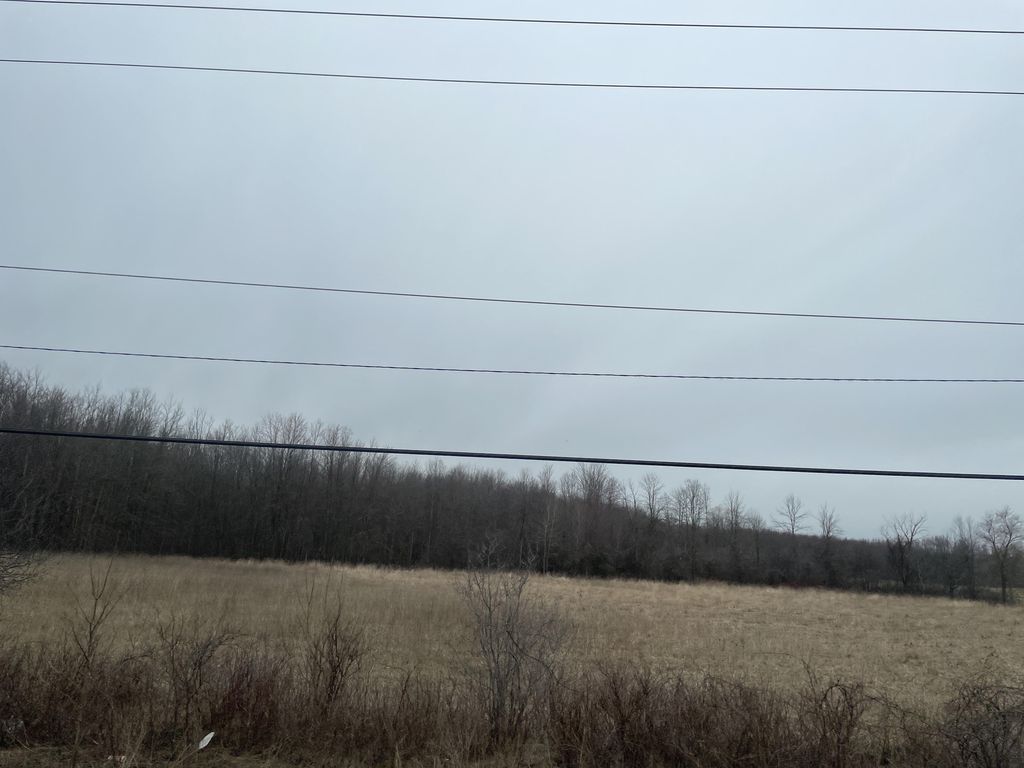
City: kitchener-waterloo